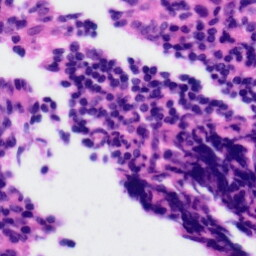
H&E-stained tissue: Tonsil